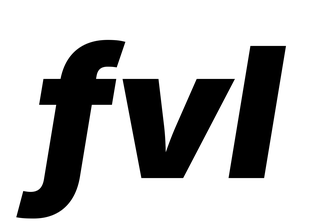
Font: Inter-Italic_Black_Italic